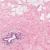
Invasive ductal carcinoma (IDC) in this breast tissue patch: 0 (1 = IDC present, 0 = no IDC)